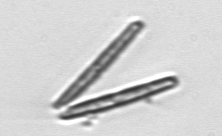
Label: Thalassionema